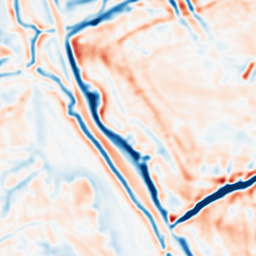
Category: multiscale
Decomposition family: dog
Decomposition parameters: sigma_low: 2
sigma_high: 5
Upsampling method: cubic_mitchell
Upsampling parameters: scale: 8
Upsampling scale: 8